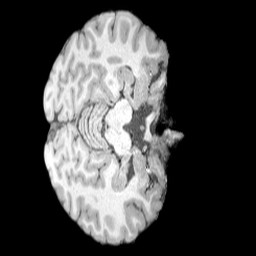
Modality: T1w
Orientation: axial
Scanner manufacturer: siemens
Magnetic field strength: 3 T
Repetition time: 2.08 s
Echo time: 0.00464 s